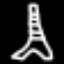
Label: The Eiffel Tower